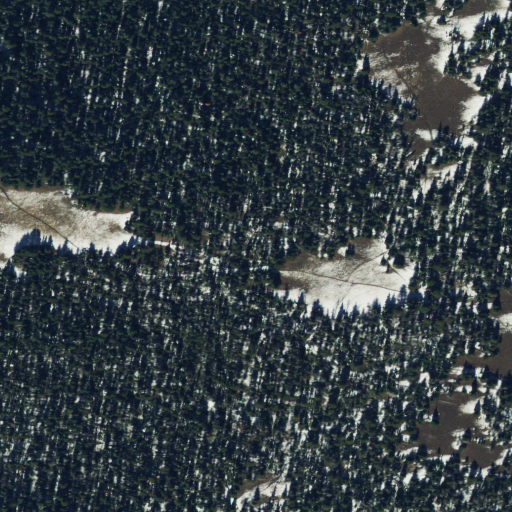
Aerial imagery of gap in Montana named Buffalo Horn Pass containing evergreen forest, grassland, and shrub